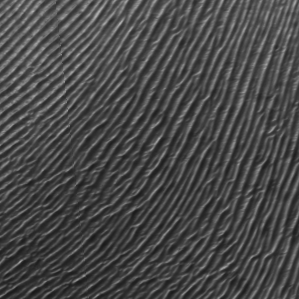
Label: frost